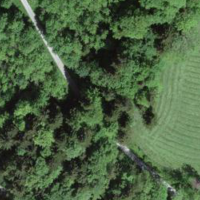
EUNIS habitat code: 43
Species observed at this site:
Pieris napi